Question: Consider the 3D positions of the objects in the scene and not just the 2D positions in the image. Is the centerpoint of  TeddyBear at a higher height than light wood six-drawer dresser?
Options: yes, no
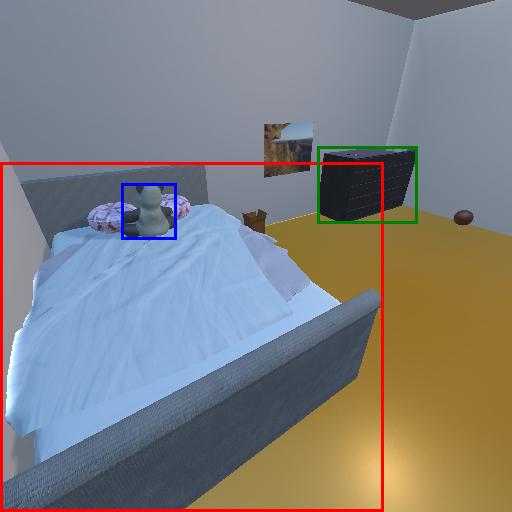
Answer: yes